Here is the time-frequency representation (spectrogram) of a rolling-element bearing's vibration measurement. Determine the bearing's health state. Answer with exactly one of: normal, inner_race, outer_race, ball.
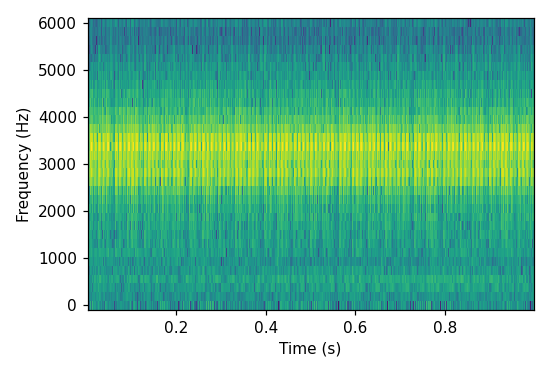
Answer: outer_race